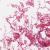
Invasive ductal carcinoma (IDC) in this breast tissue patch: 0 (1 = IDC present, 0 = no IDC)